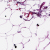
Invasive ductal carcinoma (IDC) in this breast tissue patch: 0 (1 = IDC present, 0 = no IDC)